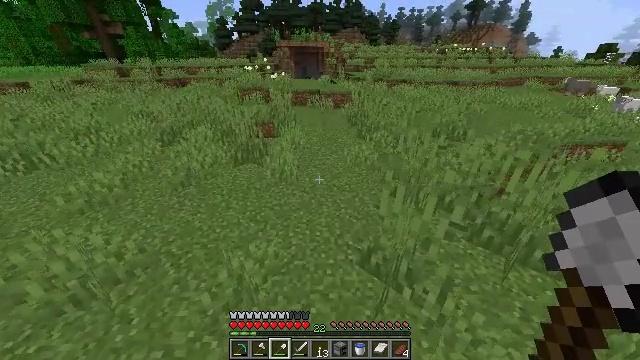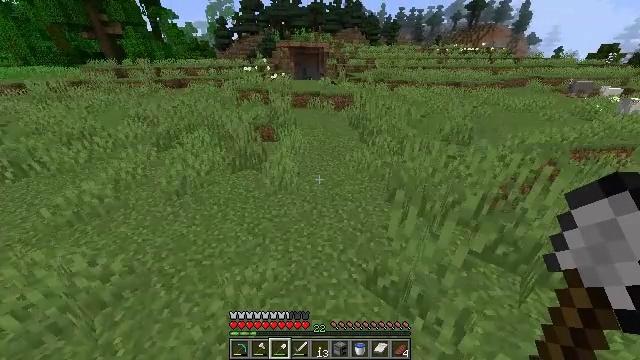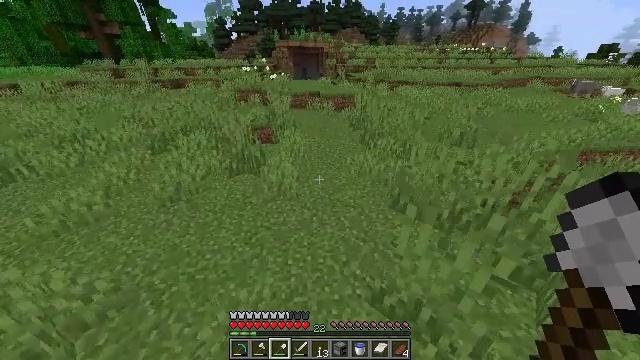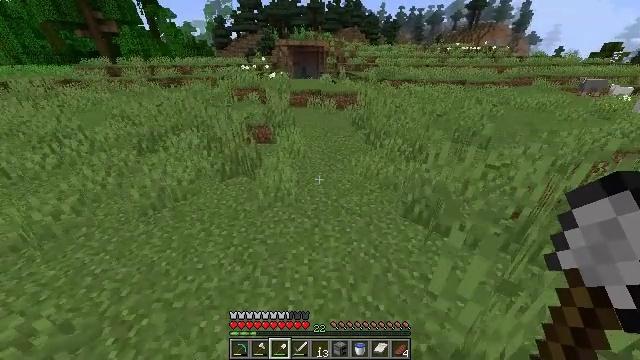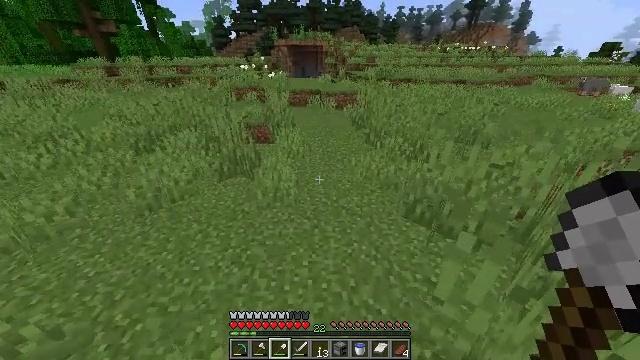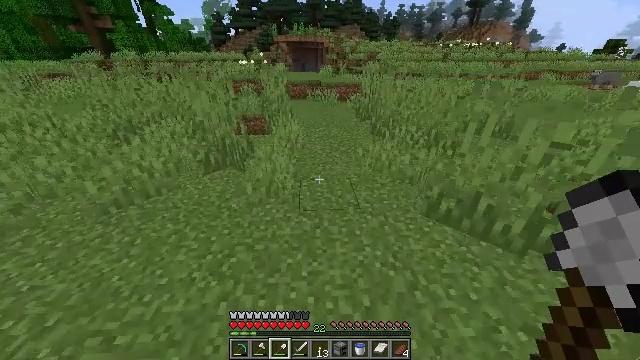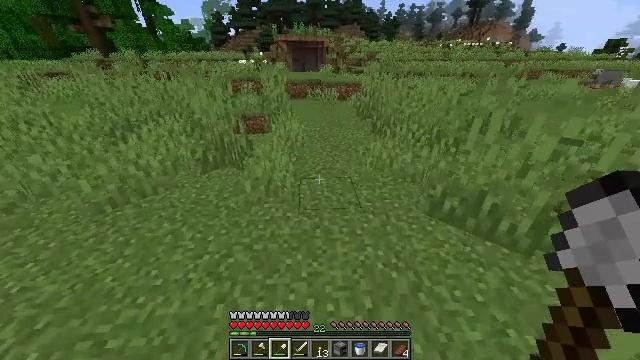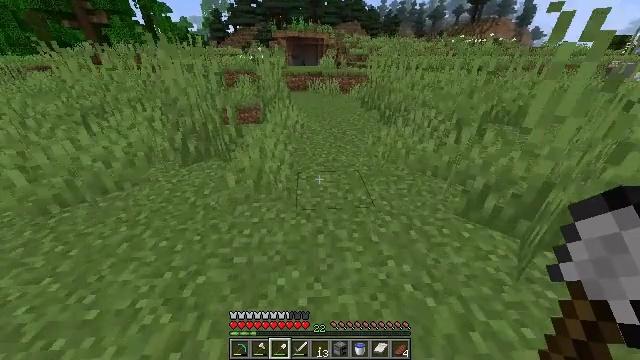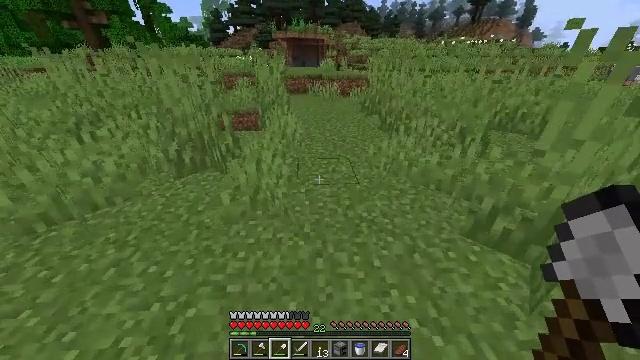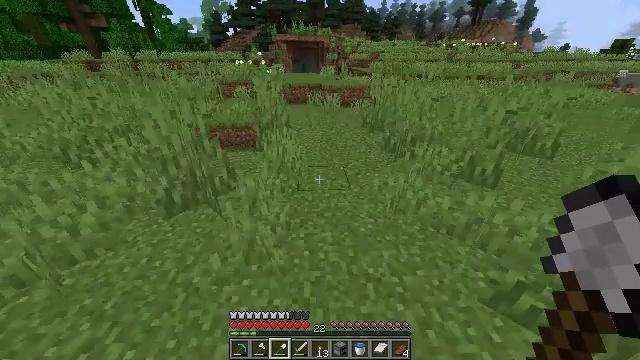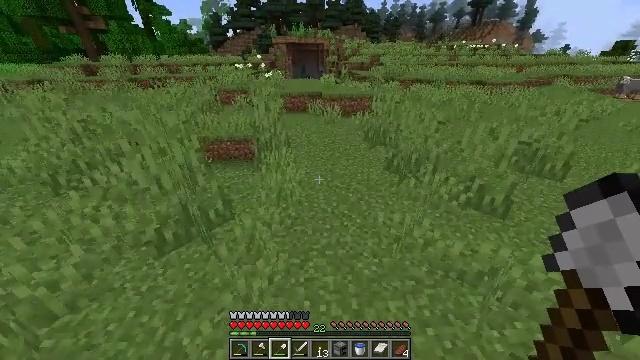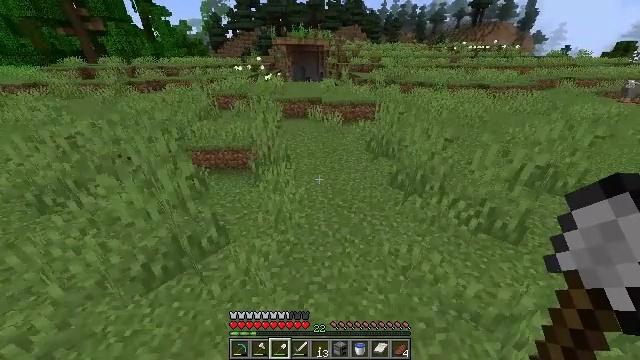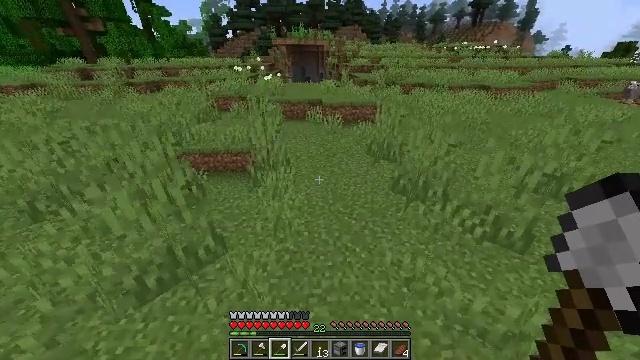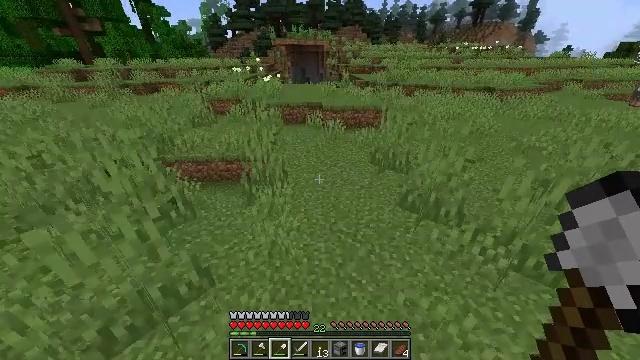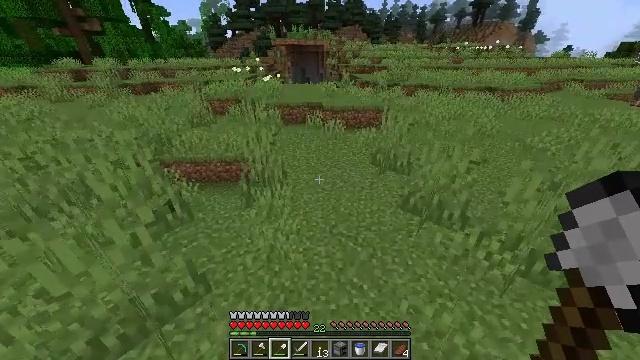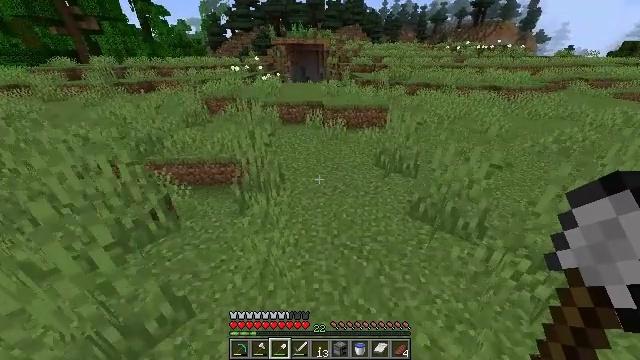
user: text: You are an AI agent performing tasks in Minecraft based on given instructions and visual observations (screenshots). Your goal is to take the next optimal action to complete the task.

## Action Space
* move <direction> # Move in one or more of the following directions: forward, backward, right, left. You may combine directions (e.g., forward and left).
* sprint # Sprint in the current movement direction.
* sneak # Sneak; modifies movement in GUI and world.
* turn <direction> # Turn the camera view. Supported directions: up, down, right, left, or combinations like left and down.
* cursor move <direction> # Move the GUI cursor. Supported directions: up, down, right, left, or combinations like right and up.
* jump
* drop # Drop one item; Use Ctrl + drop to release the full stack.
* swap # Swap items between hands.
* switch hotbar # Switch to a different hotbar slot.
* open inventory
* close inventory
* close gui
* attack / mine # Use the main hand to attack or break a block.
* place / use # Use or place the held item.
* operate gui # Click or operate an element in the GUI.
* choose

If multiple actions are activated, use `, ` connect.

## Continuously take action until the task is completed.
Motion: motion action
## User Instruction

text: Mine the sugar cane near rivers.
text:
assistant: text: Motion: move forward, sprint, jump
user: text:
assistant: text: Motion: move forward, sprint, jump
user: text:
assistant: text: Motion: move forward, sprint, jump
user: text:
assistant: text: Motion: move forward, sprint, jump
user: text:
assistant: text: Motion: move forward, sprint, jump
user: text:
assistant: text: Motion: move forward, sprint, jump
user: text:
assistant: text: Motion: move forward, sprint, jump
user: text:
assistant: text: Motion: move forward, sprint, jump
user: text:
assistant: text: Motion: move forward, sprint, jump
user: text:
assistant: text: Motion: move forward, sprint, jump
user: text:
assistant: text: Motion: move forward, sprint, jump
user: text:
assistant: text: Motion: move forward, sprint, jump
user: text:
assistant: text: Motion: move forward, sprint, jump
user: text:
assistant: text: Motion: move forward, sprint, jump
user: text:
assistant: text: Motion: move forward, sprint, jump
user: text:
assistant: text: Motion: move forward, sprint, turn left and up, jump
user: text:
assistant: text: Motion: move forward, sprint, turn left and up, jump
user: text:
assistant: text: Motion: move forward, sprint, turn left and up, jump
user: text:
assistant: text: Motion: move forward and move right, sprint, turn left and up, jump
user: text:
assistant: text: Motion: move forward and move right, sprint, jump
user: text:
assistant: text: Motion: move forward and move right, sprint, jump
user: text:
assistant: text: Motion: move forward and move right, sprint, jump
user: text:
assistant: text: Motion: move forward and move right, sprint, jump
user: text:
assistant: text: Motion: move forward and move right, sprint, jump
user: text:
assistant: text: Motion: move forward and move right, sprint, jump
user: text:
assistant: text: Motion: move forward and move right, sprint, jump
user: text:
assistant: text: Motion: move forward and move right, sprint, jump
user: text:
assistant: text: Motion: move forward and move right, sprint, jump
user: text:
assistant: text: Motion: move forward and move right, sprint, jump
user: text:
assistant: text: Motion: move forward and move right, sprint, jump